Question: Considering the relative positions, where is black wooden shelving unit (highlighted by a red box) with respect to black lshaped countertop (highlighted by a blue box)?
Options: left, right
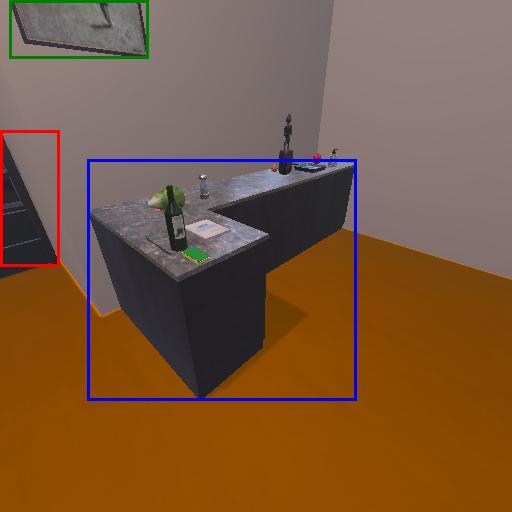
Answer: left